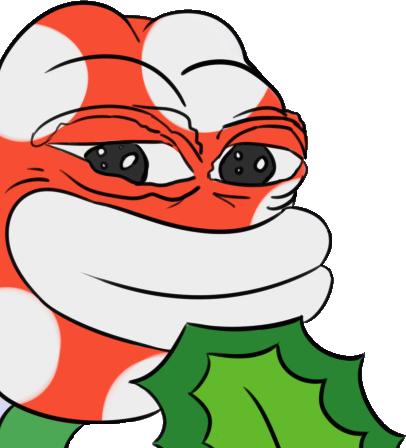
Label: 5_Pepe